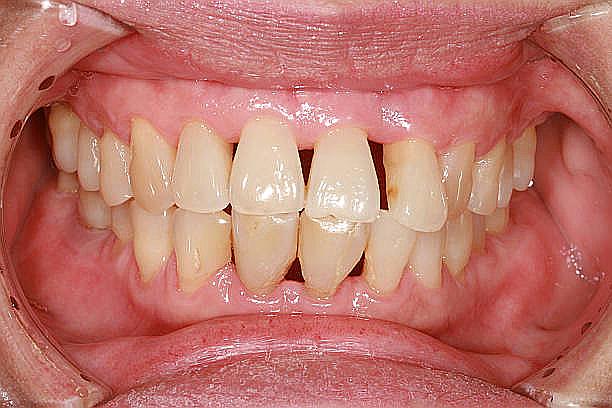
Condition: Gingivitis